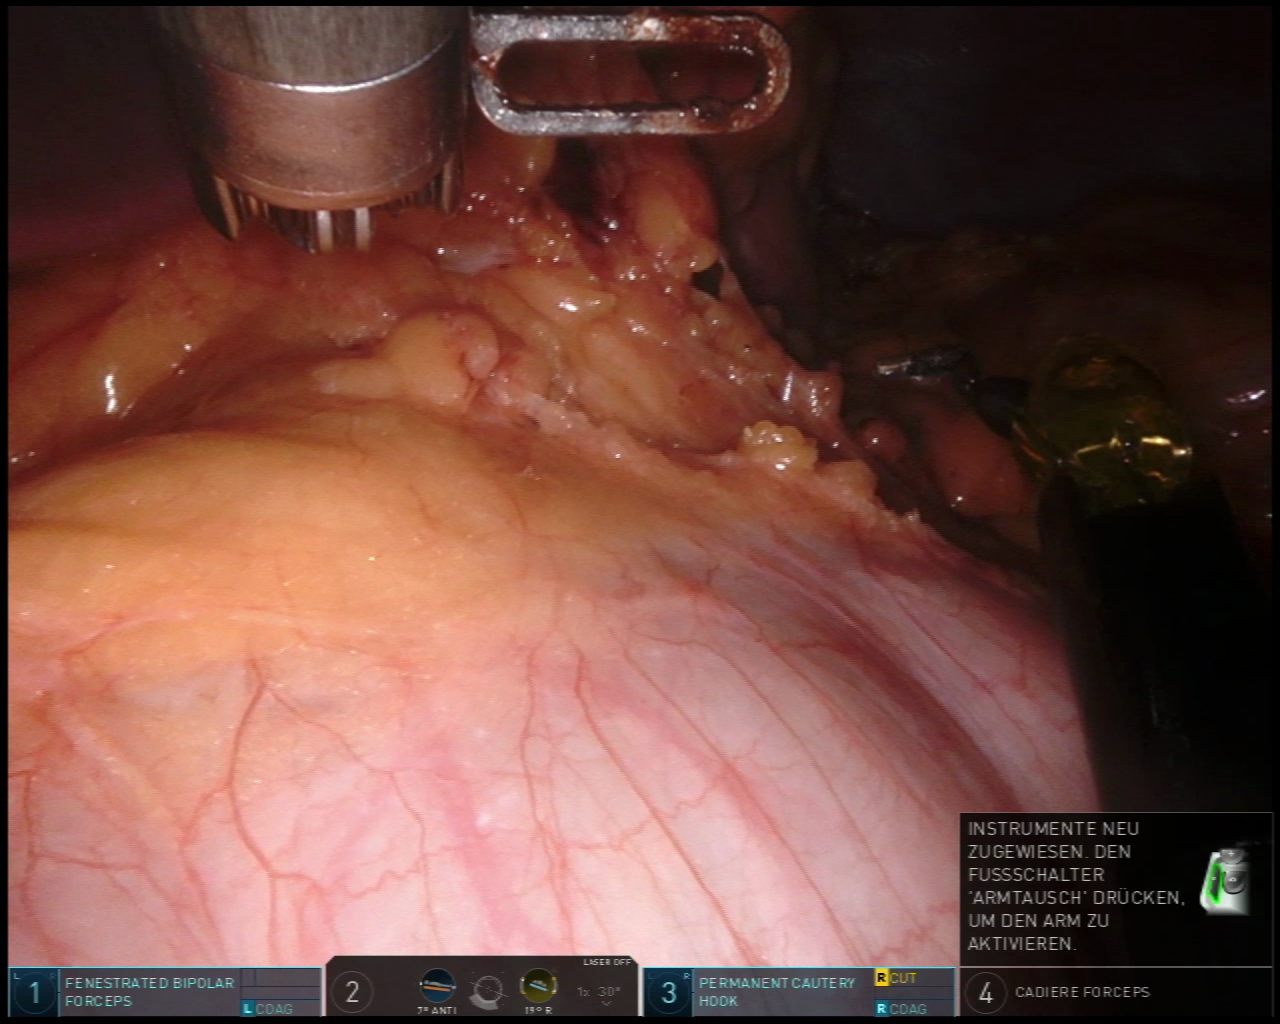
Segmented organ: liver
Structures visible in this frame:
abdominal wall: yes
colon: yes
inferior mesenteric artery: no
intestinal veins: no
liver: yes
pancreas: no
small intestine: no
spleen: no
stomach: no
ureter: no
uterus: no
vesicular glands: no